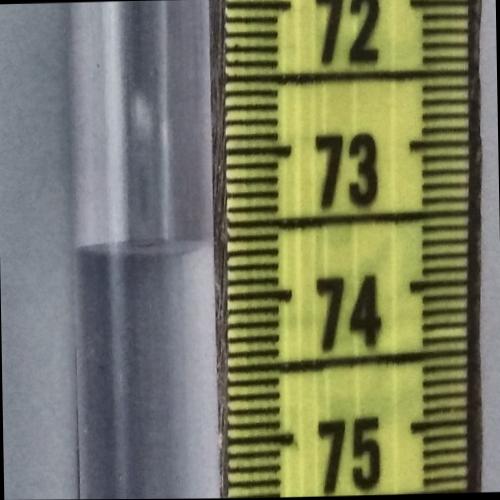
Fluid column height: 73.6 cm